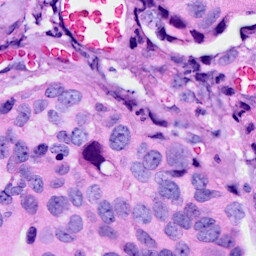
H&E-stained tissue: Breast